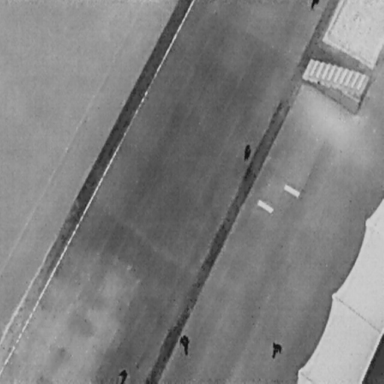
There are five People in the infrared image.